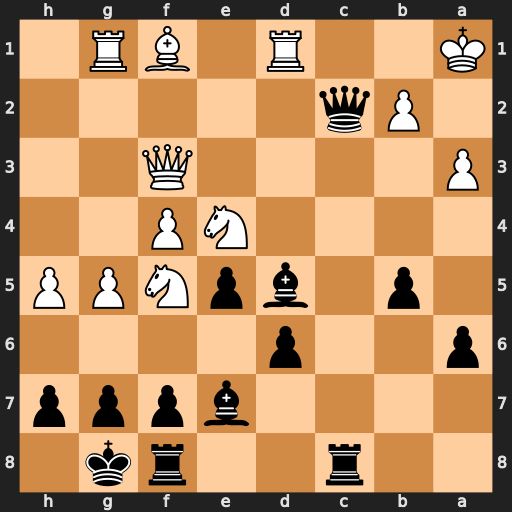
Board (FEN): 2r2rk1/4bppp/p2p4/1p1bpNPP/4NP2/P4Q2/1Pq5/K2R1BR1
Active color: b
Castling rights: -
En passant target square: -
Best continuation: Qc1+ Rxc1 Rxc1#